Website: home-depot
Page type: payment
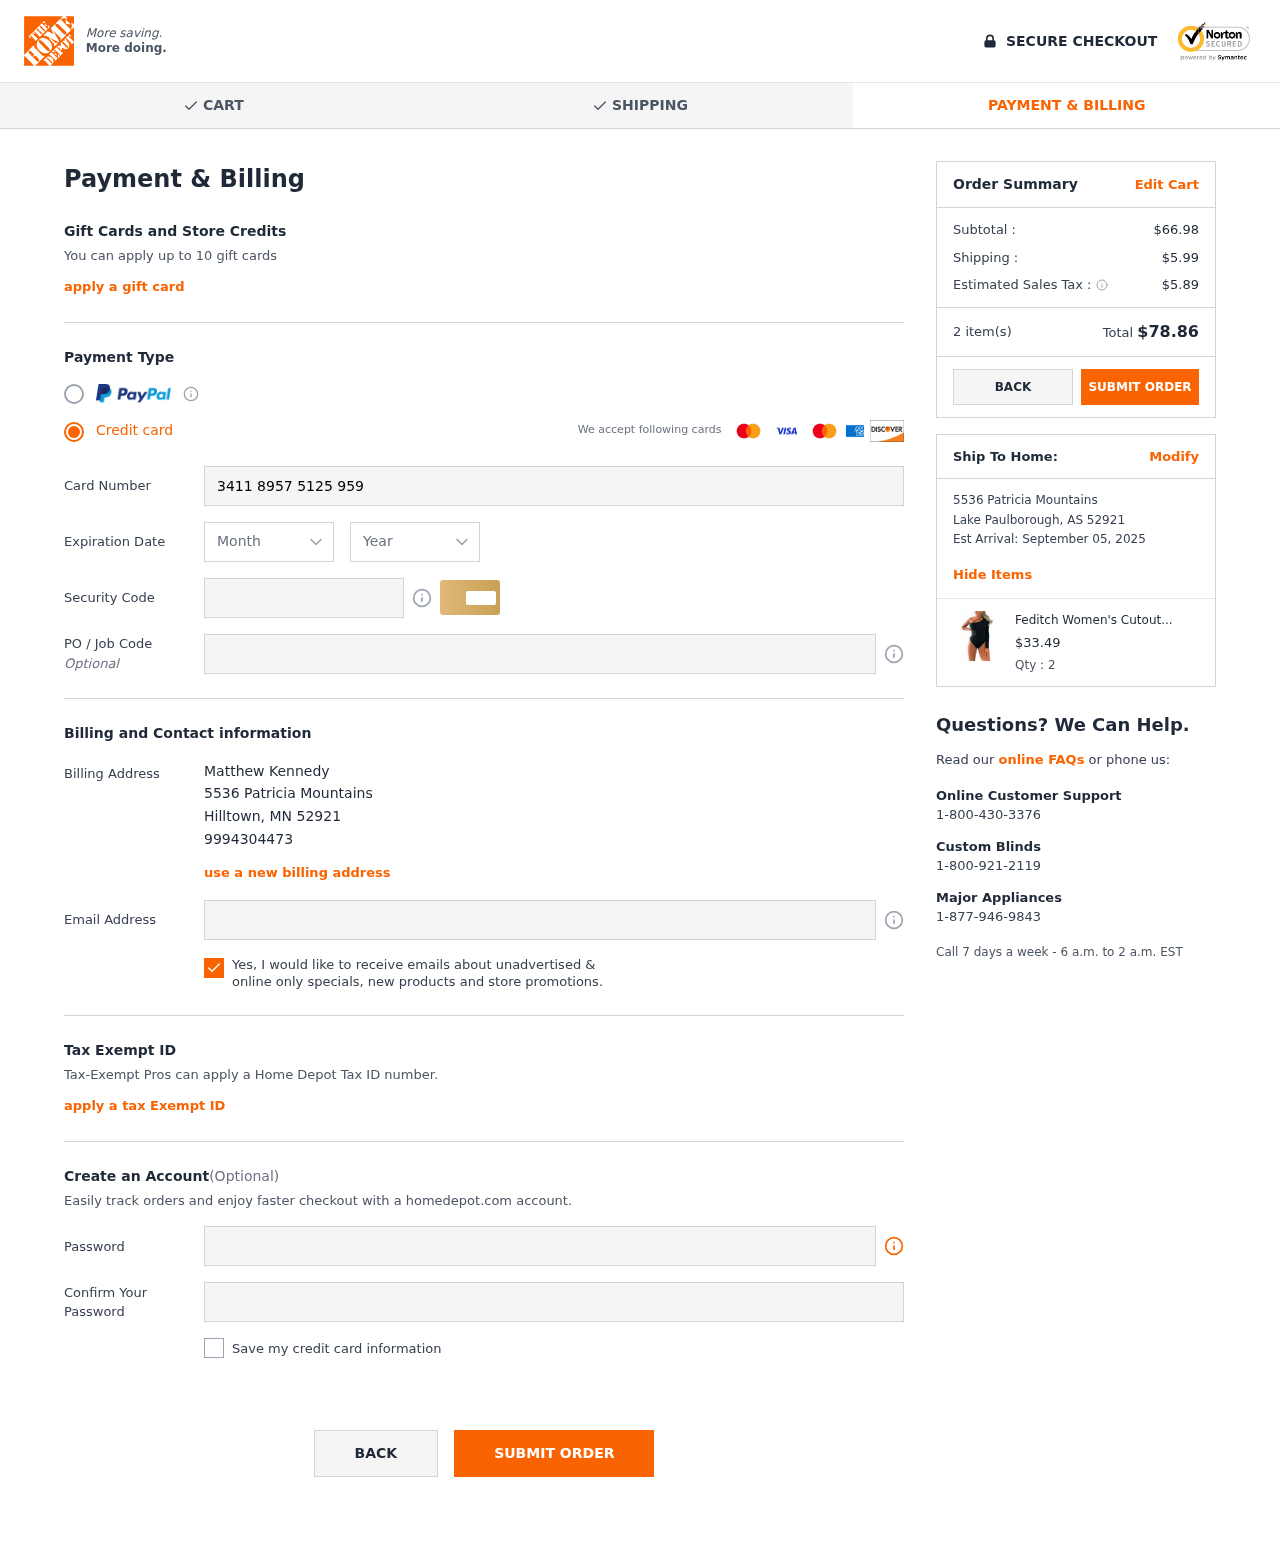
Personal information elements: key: PII_CARD_CVV
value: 1784
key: PII_CARD_EXPIRY_MONTH
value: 03
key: PII_CARD_EXPIRY_YEAR
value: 29
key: PII_CARD_NUMBER
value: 3411 8957 5125 959
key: PII_CITY
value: Hilltown
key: PII_CITY2
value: Lake Paulborough
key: PII_EMAIL
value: matthewkennedy@gmail.com
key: PII_FULLNAME
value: Matthew Kennedy
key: PII_JOB_CODE
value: WO-625904
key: PII_PHONE
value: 9994304473
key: PII_POSTCODE
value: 52921
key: PII_POSTCODE2
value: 52921
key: PII_STATE_ABBR
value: MN
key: PII_STATE_ABBR2
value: AS
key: PII_STREET
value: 5536 Patricia Mountains
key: PII_STREET2
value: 5536 Patricia Mountains
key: PII_POSTCODE_FULL
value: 52921
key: PII_POSTCODE_NUMERIC
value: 52921
Product elements: key: PRODUCT1_NAME
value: Feditch Women's Cutout Slim Fit One Shoulder Long Sleeve Bottoming Shirt Bodysuit Black Small
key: PRODUCT1_PRICE
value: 33.49
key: PRODUCT1_QUANTITY
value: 2
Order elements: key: ORDER_SUBTOTAL
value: $66.98
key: ORDER_SHIPPING_COST
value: $5.99
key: ORDER_TAX
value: $5.89
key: ORDER_NUM_ITEMS
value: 2 item(s)
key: ORDER_TOTAL
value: $78.86
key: ORDER_DELIVERY_DATE
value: September 05, 2025